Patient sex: F
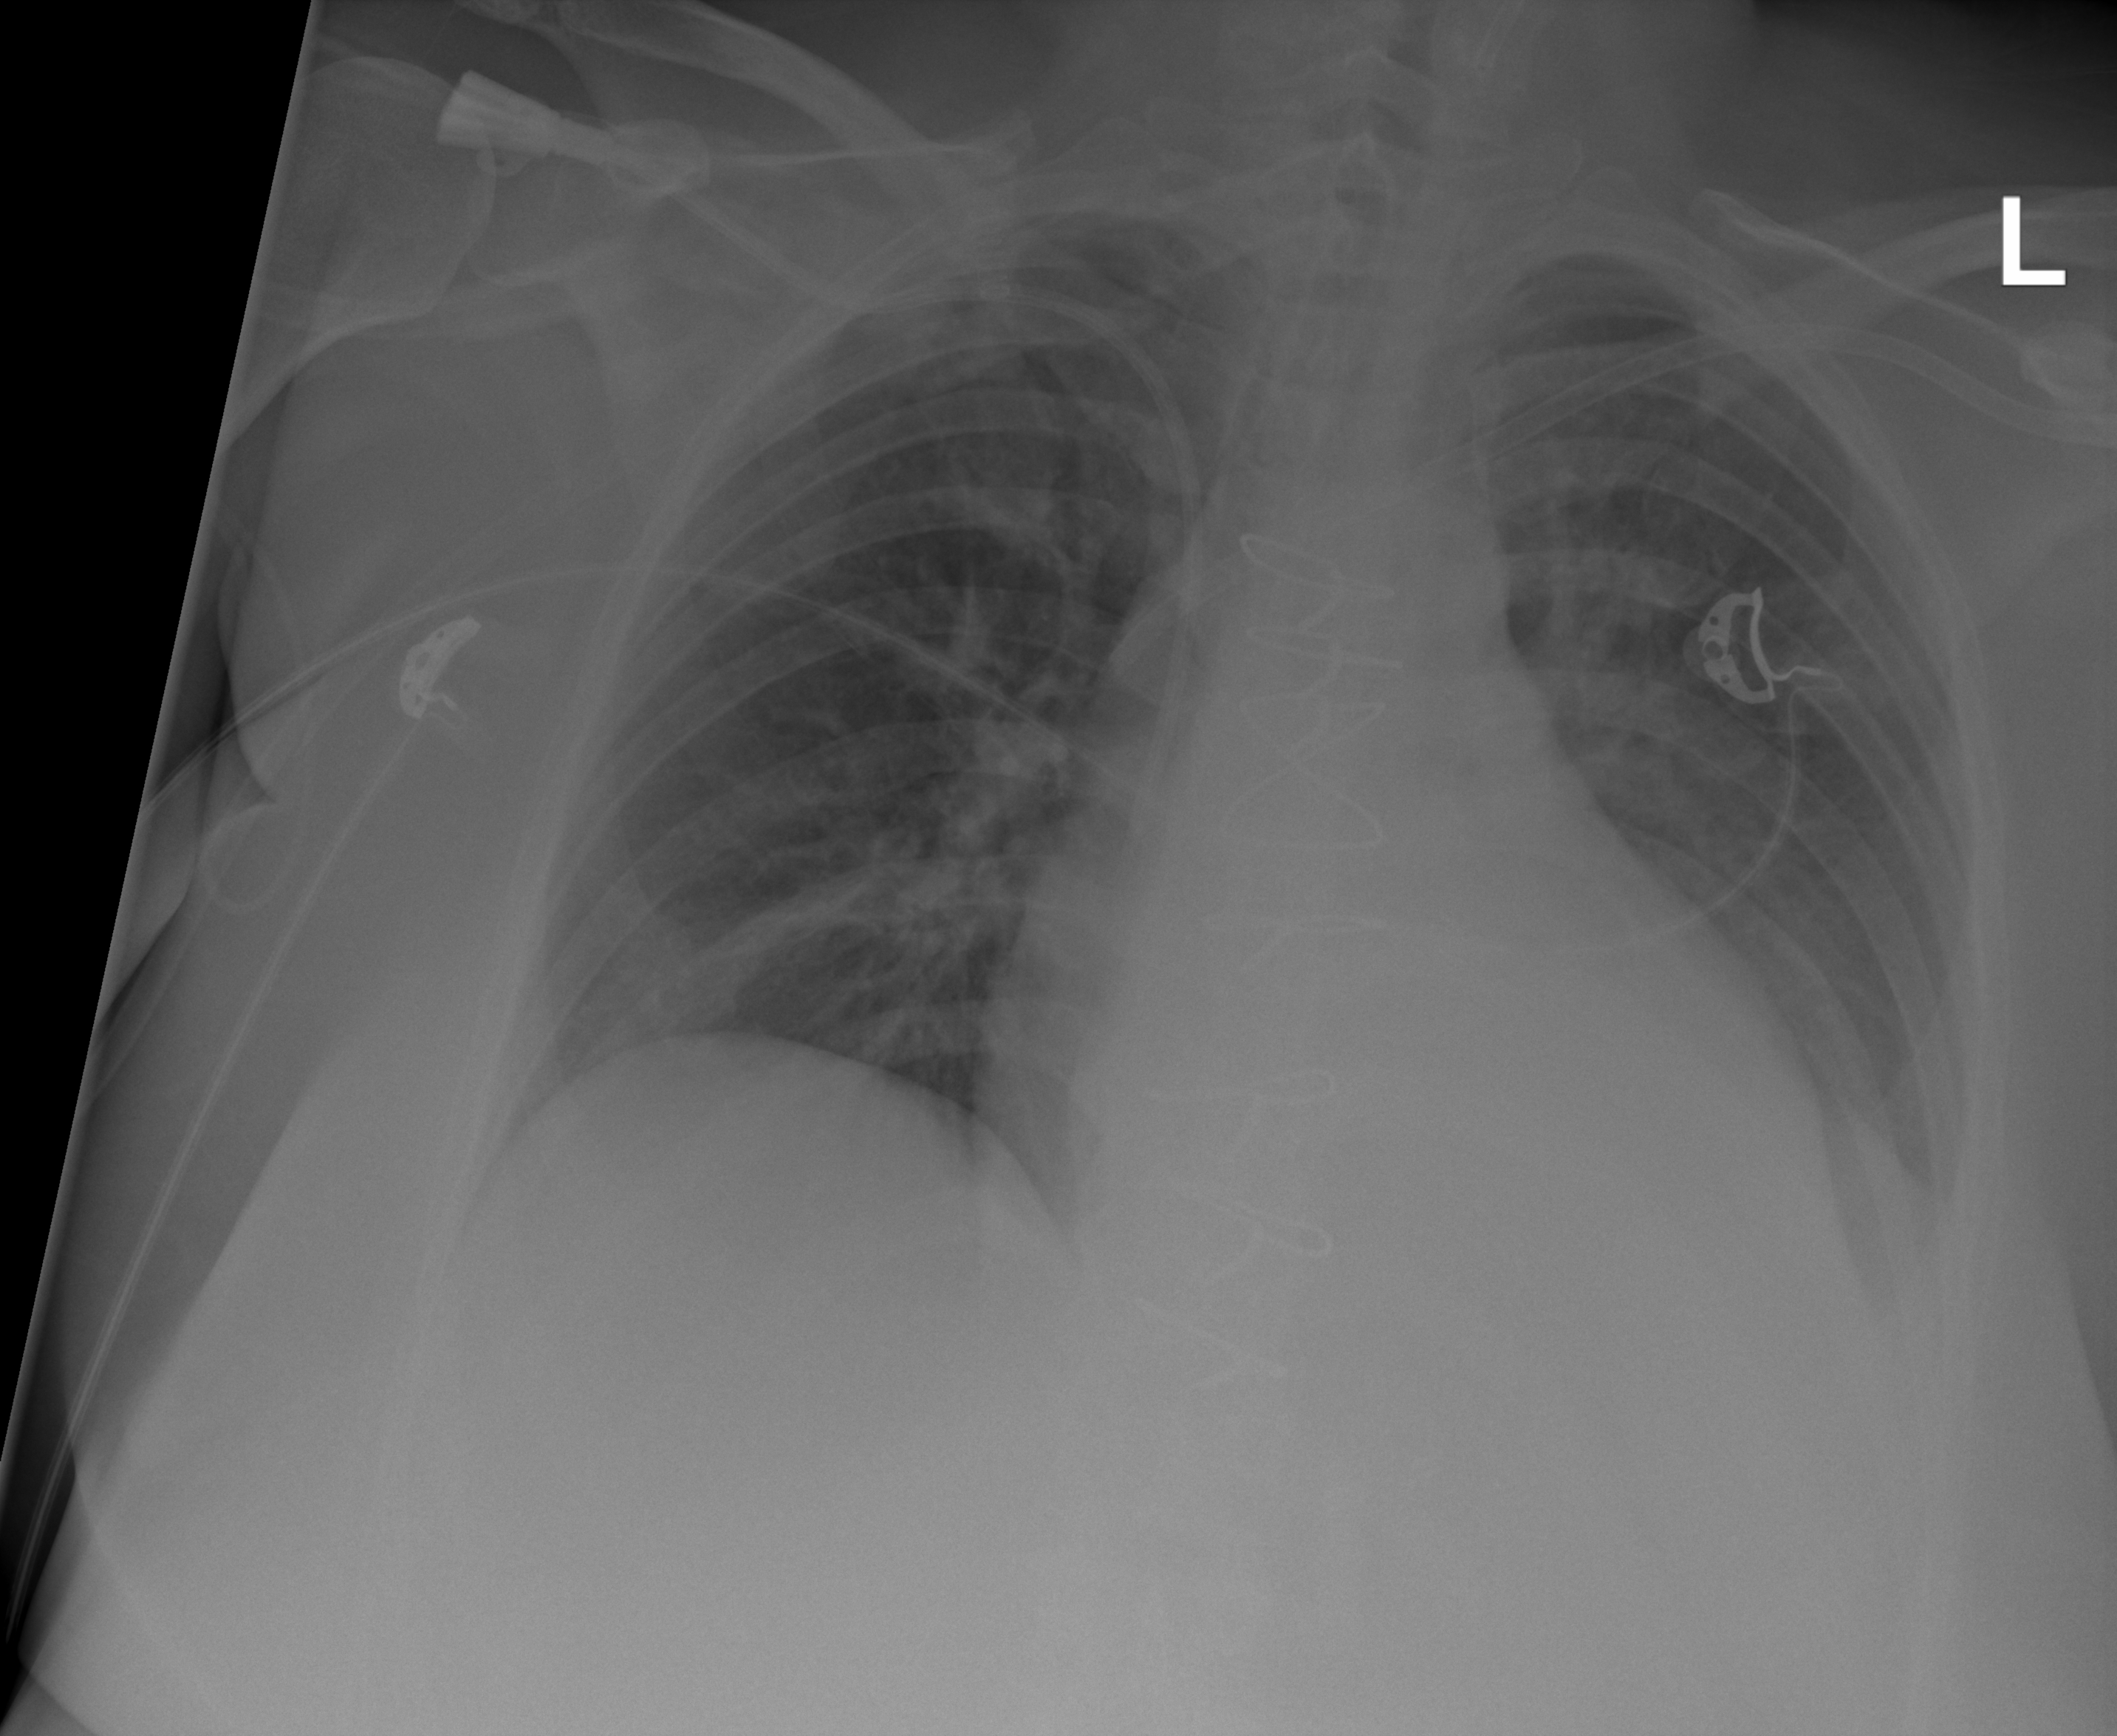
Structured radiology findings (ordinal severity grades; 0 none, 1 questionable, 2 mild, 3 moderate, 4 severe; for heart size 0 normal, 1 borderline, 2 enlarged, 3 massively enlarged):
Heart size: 2
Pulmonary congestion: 2
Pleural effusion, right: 0
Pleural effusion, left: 2
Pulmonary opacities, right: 0
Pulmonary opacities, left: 0
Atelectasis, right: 0
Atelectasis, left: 2